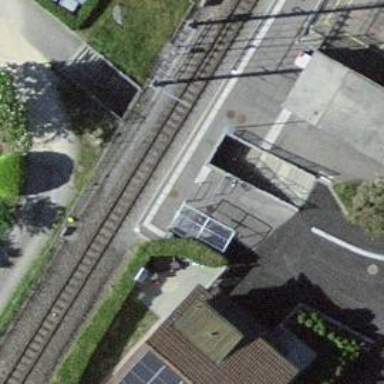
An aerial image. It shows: Asphalt footway with tunnel.